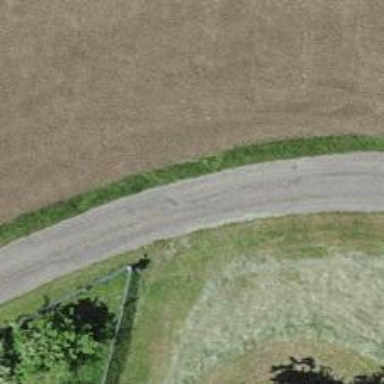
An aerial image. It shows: Unclassified paved road.